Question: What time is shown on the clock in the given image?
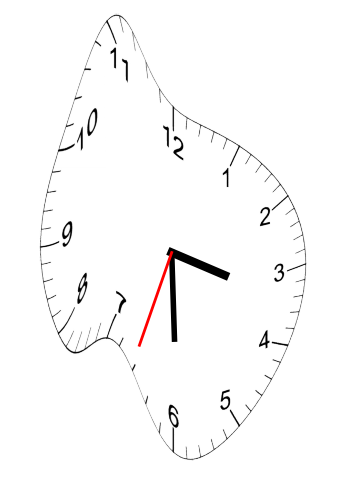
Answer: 03:29:33